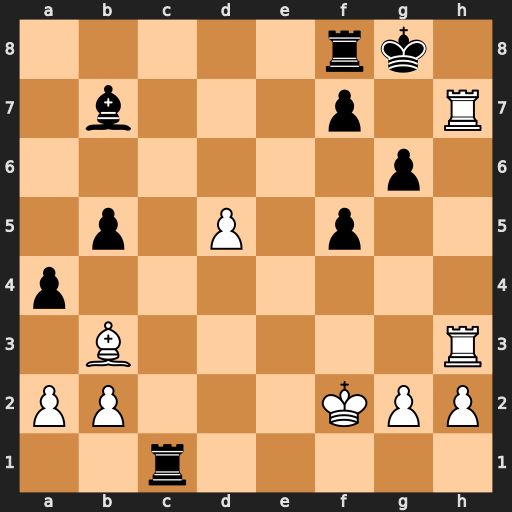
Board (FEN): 5rk1/1b3p1R/6p1/1p1P1p2/p7/1B5R/PP3KPP/2r5
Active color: w
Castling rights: -
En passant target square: -
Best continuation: Rh8+ Kg7 R3h7+ Kf6 Rxf8